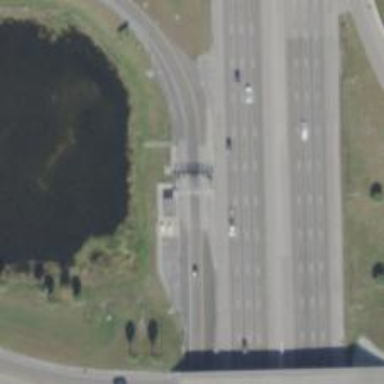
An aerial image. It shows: Toll gantry on the road.